Question: My application uses grails 1.3.7 with quartz scheduler 1.0-RC1 plugin. It runs fine locally on tomcat when I run it using 'grails run-app'. However, when I create a war file using 'grails prod war' and deploy it in WebLogic, I'm getting the below error:
'''
SLF4J: The requested version 1.5.8 by your slf4j binding is not compatible with [1.6]
SLF4J: See http://www.slf4j.org/codes.html#version_mismatch for further details.
log4j:ERROR Error initializing log4j: org.slf4j.spi.LocationAwareLogger.log(Lorg/slf4j/Marker;Ljava/lang/String;ILjava/lang/String;Ljava/lang/Throwable;)V
java.lang.NoSuchMethodError: org.slf4j.spi.LocationAwareLogger.log(Lorg/slf4j/Marker;Ljava/lang/String;ILjava/lang/String;Ljava/lang/Throwable;)V
at org.apache.commons.logging.impl.SLF4JLocationAwareLog.trace(SLF4JLocationAwareLog.java:107)
at org.apache.commons.beanutils.BeanUtilsBean.convert(BeanUtilsBean.java:1073)
'''
I figured this is because grails 1.3.7 uses slf4j 1.5.8, but the quartz plugin uses 1.6.0 and hence there's a conflict. I tried to address it by excluding the 'slf4j-api' jar in 'BuildConfig.groovy' like:
'''
plugins {
compile(":quartz:1.0-RC1") { excludes "slf4j-api" }
}
'''
I was hoping the above config entry would prevent slf4j 1.6.0 from being downloaded and resolve the conflict. But it isn't. When I run 'grails dependency-report', I still see the conflict and I'm unable to deploy the application in WebLogic.
Screenshot of the conflict from 'grails dependency-report':

Any pointers to resolve this?
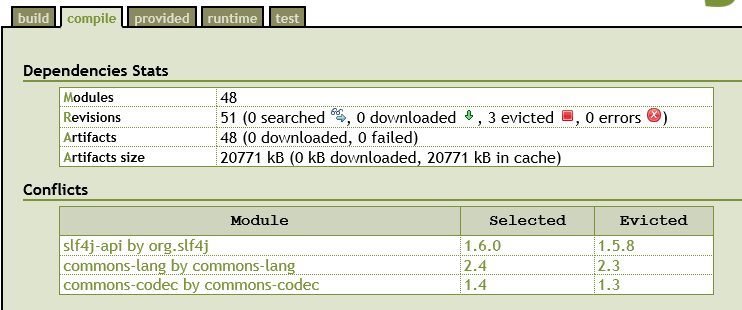
Answer: I resolved this issue by using the code below in 'BuildConfig.groovy' to exclude 'slf4j-api-1.6.0.jar' from the packaged war. The suggestion was posted <URL>
'''
grails.war.resources = { stagingDir ->
delete(file:"${stagingDir}/WEB-INF/lib/slf4j-api-1.6.0.jar")
}
'''
I also had to add 'slf4j-api-1.5.8.jar' to the project's lib folder.